Field crop: maize
Growth stage: 2
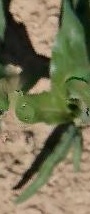
Species: maize